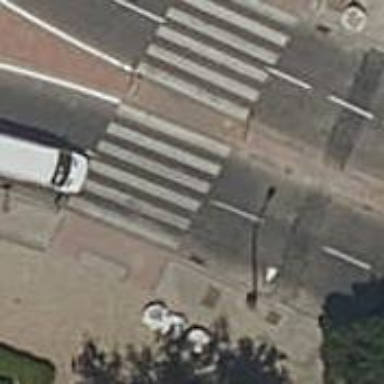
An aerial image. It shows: Uncontrolled road crossing.